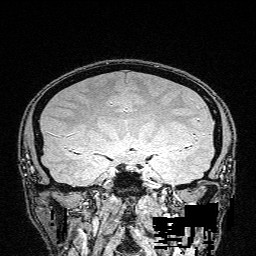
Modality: FLASH
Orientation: sagittal
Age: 25
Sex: male